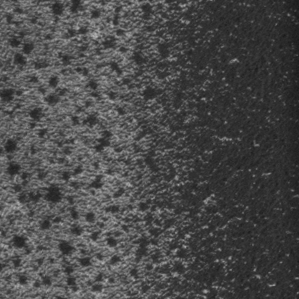
Label: frost